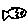
Label: fish